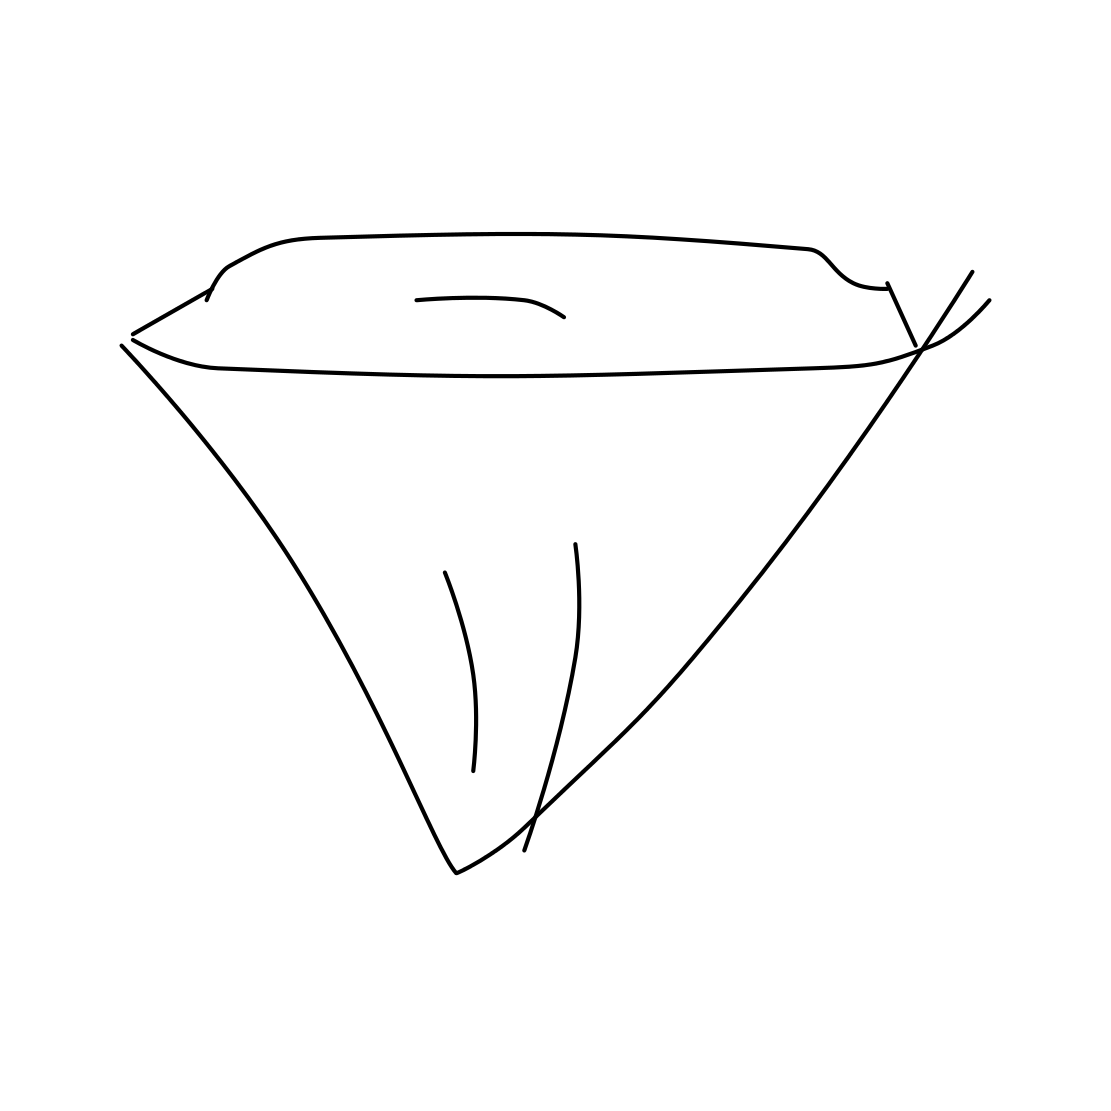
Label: diamond